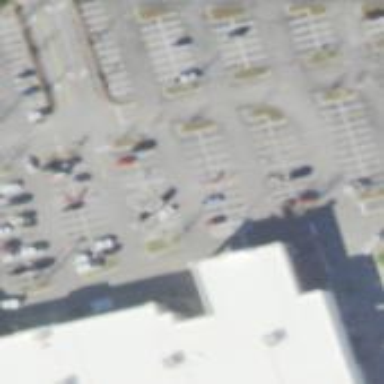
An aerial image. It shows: Parking space is available.